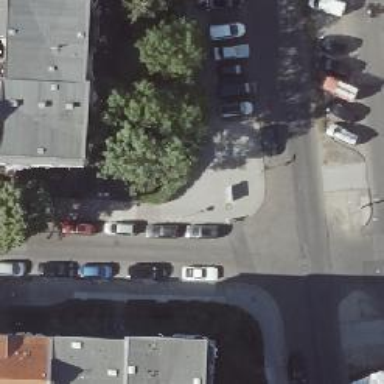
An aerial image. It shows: Residential street with parallel on-street parking lanes. The surface is asphalt.